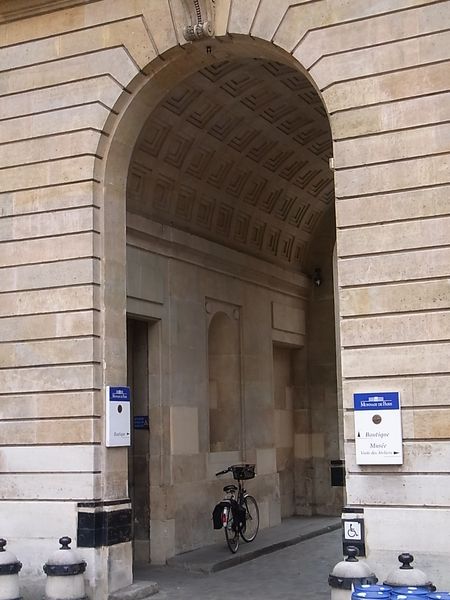
Titel: Hôtel de la Monnaie
Künstler: Jacques Denis Antoine
Standort: Paris
Institution: Hôtel de la Monnaie
Schlagwörter: blau, weiß, gelb, ocker, braun, fenster, frankreich, grau, lampe, paris, pfeiler, schwarz, strasse, tür, gebäude, haus, weg, beige, wand, architektur, stein, steine, wege, decke, klassizismus, rund, sattel, bogen, fassade, gasse, türen, mauer, linien, rad, rundbogen, tafel, detail, gestreift, streifen, korb, metall, durchgang, hoch, tor, foto, fotografie, photographie, eingang, klingel, nische, schild, gewölbe, bürgersteig, palast, torbogen, parallel, gehweg, schilder, fahrrad, photo, portal, rustika, schlussstein, öffnung, rundbögen, satteltaschen, einfahrt, kassetten, kassettendecke, konche, volute, museum, taschen, lenker, tonne, kassette, bauwerk, gewölbt, nischen, kasettendecke, tonnengewölbe, poller, fußweg, durchfahrt, kassettiert, rustica, schilde, kassettengewölbe, freis, mülleimer, rollstuhl, tordurchgang, schiler, behindert, kassetiert, torbogrn, abfalleiner, rusica, schusstein, dtein, boler, durch